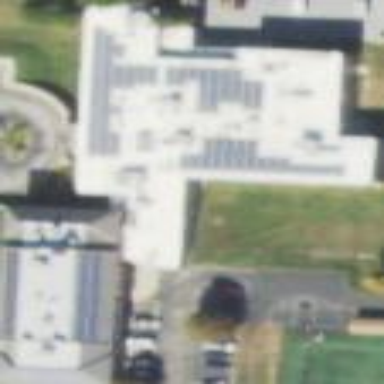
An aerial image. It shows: School building.